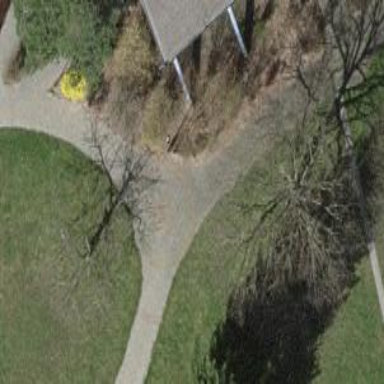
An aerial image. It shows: Path made of paving stones.